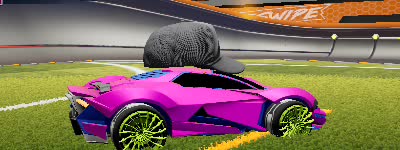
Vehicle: werewolf